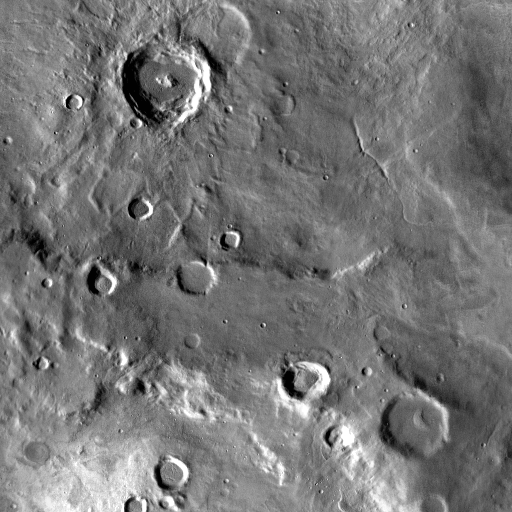
Crater classes present: Background, Other, Layered, Buried